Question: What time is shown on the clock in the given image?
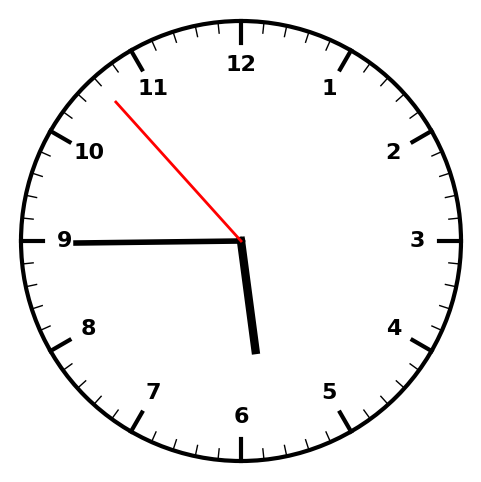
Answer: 05:44:53